Field crop: maize
Growth stage: 2
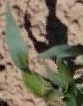
Species: maize